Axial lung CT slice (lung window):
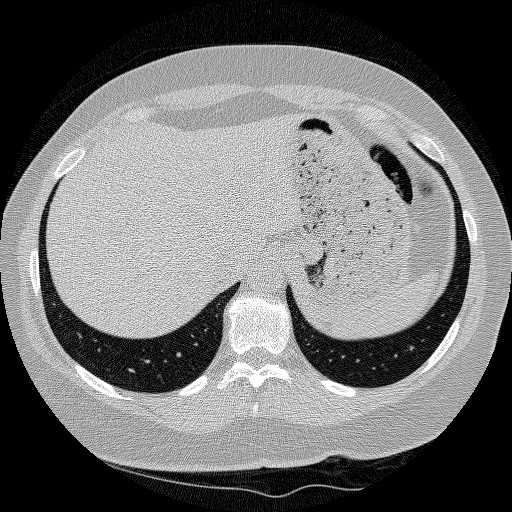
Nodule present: no